高一 · 解析几何
已知函数 $f(x)$ 在 $[-1,2]$ 上的图像如图所示, 则 $f(x)$ 的解析式为

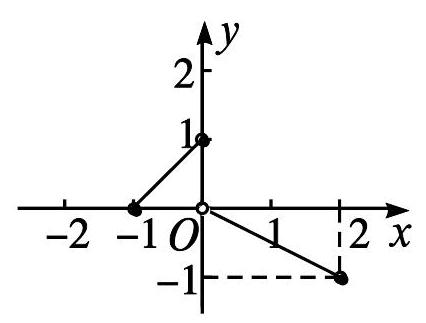
答案: $f(x)=\left\{\begin{array}{l}x+1,-1 \leq x \leq 0, \\ -\frac{1}{2} x, 0<x \leq 2\end{array}\right.$
解析: 设 $y$ 轴左侧函数的解析式为 $y=k x+b(k>0,-1 \leqslant x \leqslant 0)$, 把点 $(-1,0),(0,1)$ 的坐标代入上式得 $\left\{\begin{array}{l}-k+b=0, \\ b=1,\end{array}\right.$

$\therefore\left\{\begin{array}{l}k=1, \\ b=1 .\end{array} \therefore y=x+1(-1 \leqslant x \leqslant 0)\right.$.

同理可得 $y$ 轴右侧函数的解析式为 $y=-\frac{1}{2} x(0<x \leqslant 2)$.